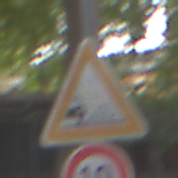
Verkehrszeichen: SplittSchotter
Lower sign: Geschwindigkeit10
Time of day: MorningAfternoon
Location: Outdoor (Urban)
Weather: Overcast
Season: NotSpecified
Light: Natural